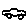
Label: car